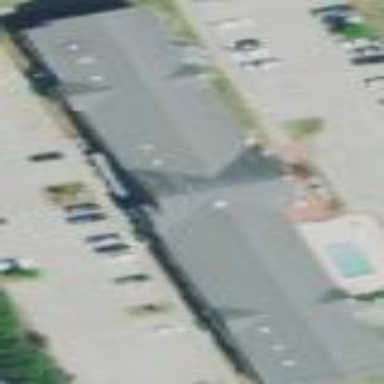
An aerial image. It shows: Hotel building.